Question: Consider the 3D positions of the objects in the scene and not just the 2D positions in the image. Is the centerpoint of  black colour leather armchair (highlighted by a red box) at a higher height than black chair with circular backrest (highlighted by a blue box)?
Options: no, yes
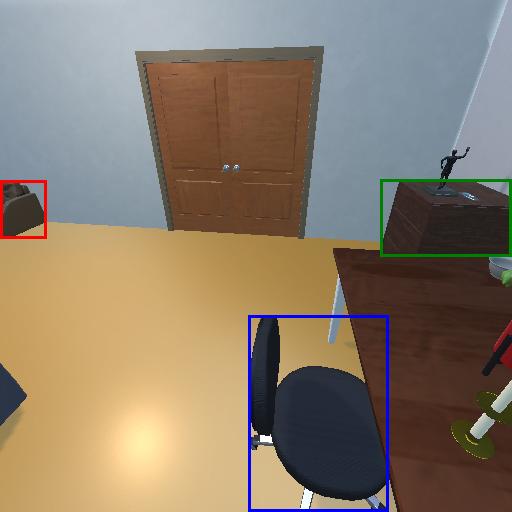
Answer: no